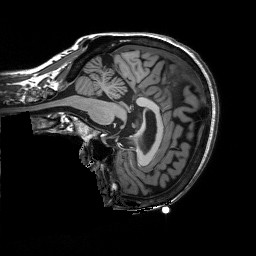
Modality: T1w
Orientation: sagittal
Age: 72
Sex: female
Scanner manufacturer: siemens
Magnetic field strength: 3 T
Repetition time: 2.5 s
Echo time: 0.00248 s